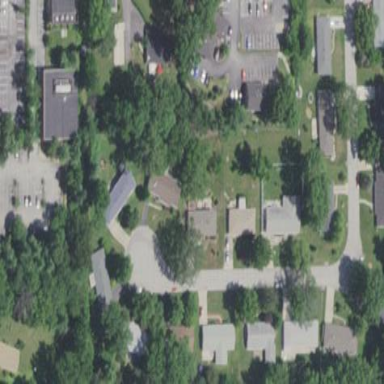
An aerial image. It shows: Single-family residential area.